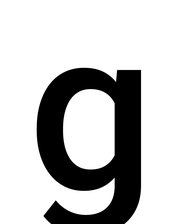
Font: Roboto_Medium